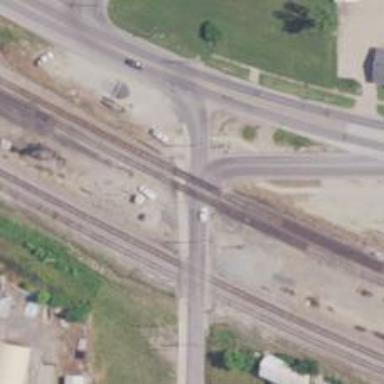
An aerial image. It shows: Level crossing along the railway.